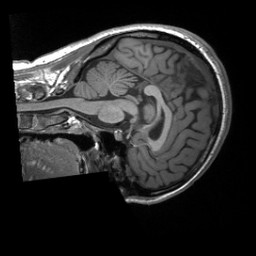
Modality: T1w
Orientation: sagittal
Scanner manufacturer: siemens
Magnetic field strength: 3 T
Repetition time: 2 s
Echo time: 0.0023 s